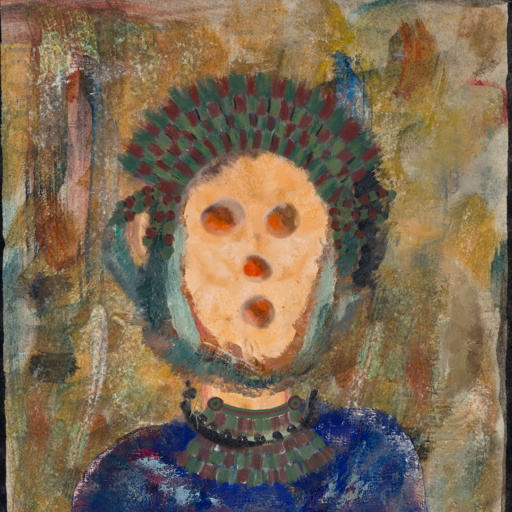
Background: Pipe, Head And Neck Front: Childish, Face Front: Rupkatha, Bust: Irani, Hair Front: Boggyland, Head Accessory: After_Raid_Crown, Second Necklace: After_Raid, Necklace: Childish, Baby: Blank